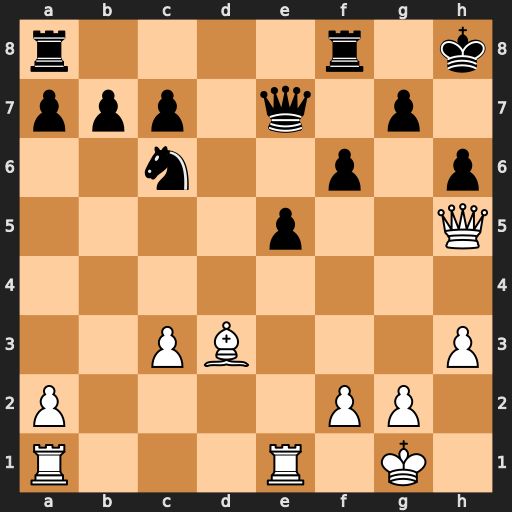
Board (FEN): r4r1k/ppp1q1p1/2n2p1p/4p2Q/8/2PB3P/P4PP1/R3R1K1
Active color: w
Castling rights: -
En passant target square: -
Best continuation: Qg6 f5 Bxf5 Rxf5 Qxf5